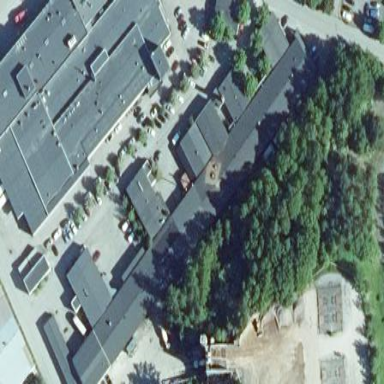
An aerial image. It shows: Industrial building.